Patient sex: M
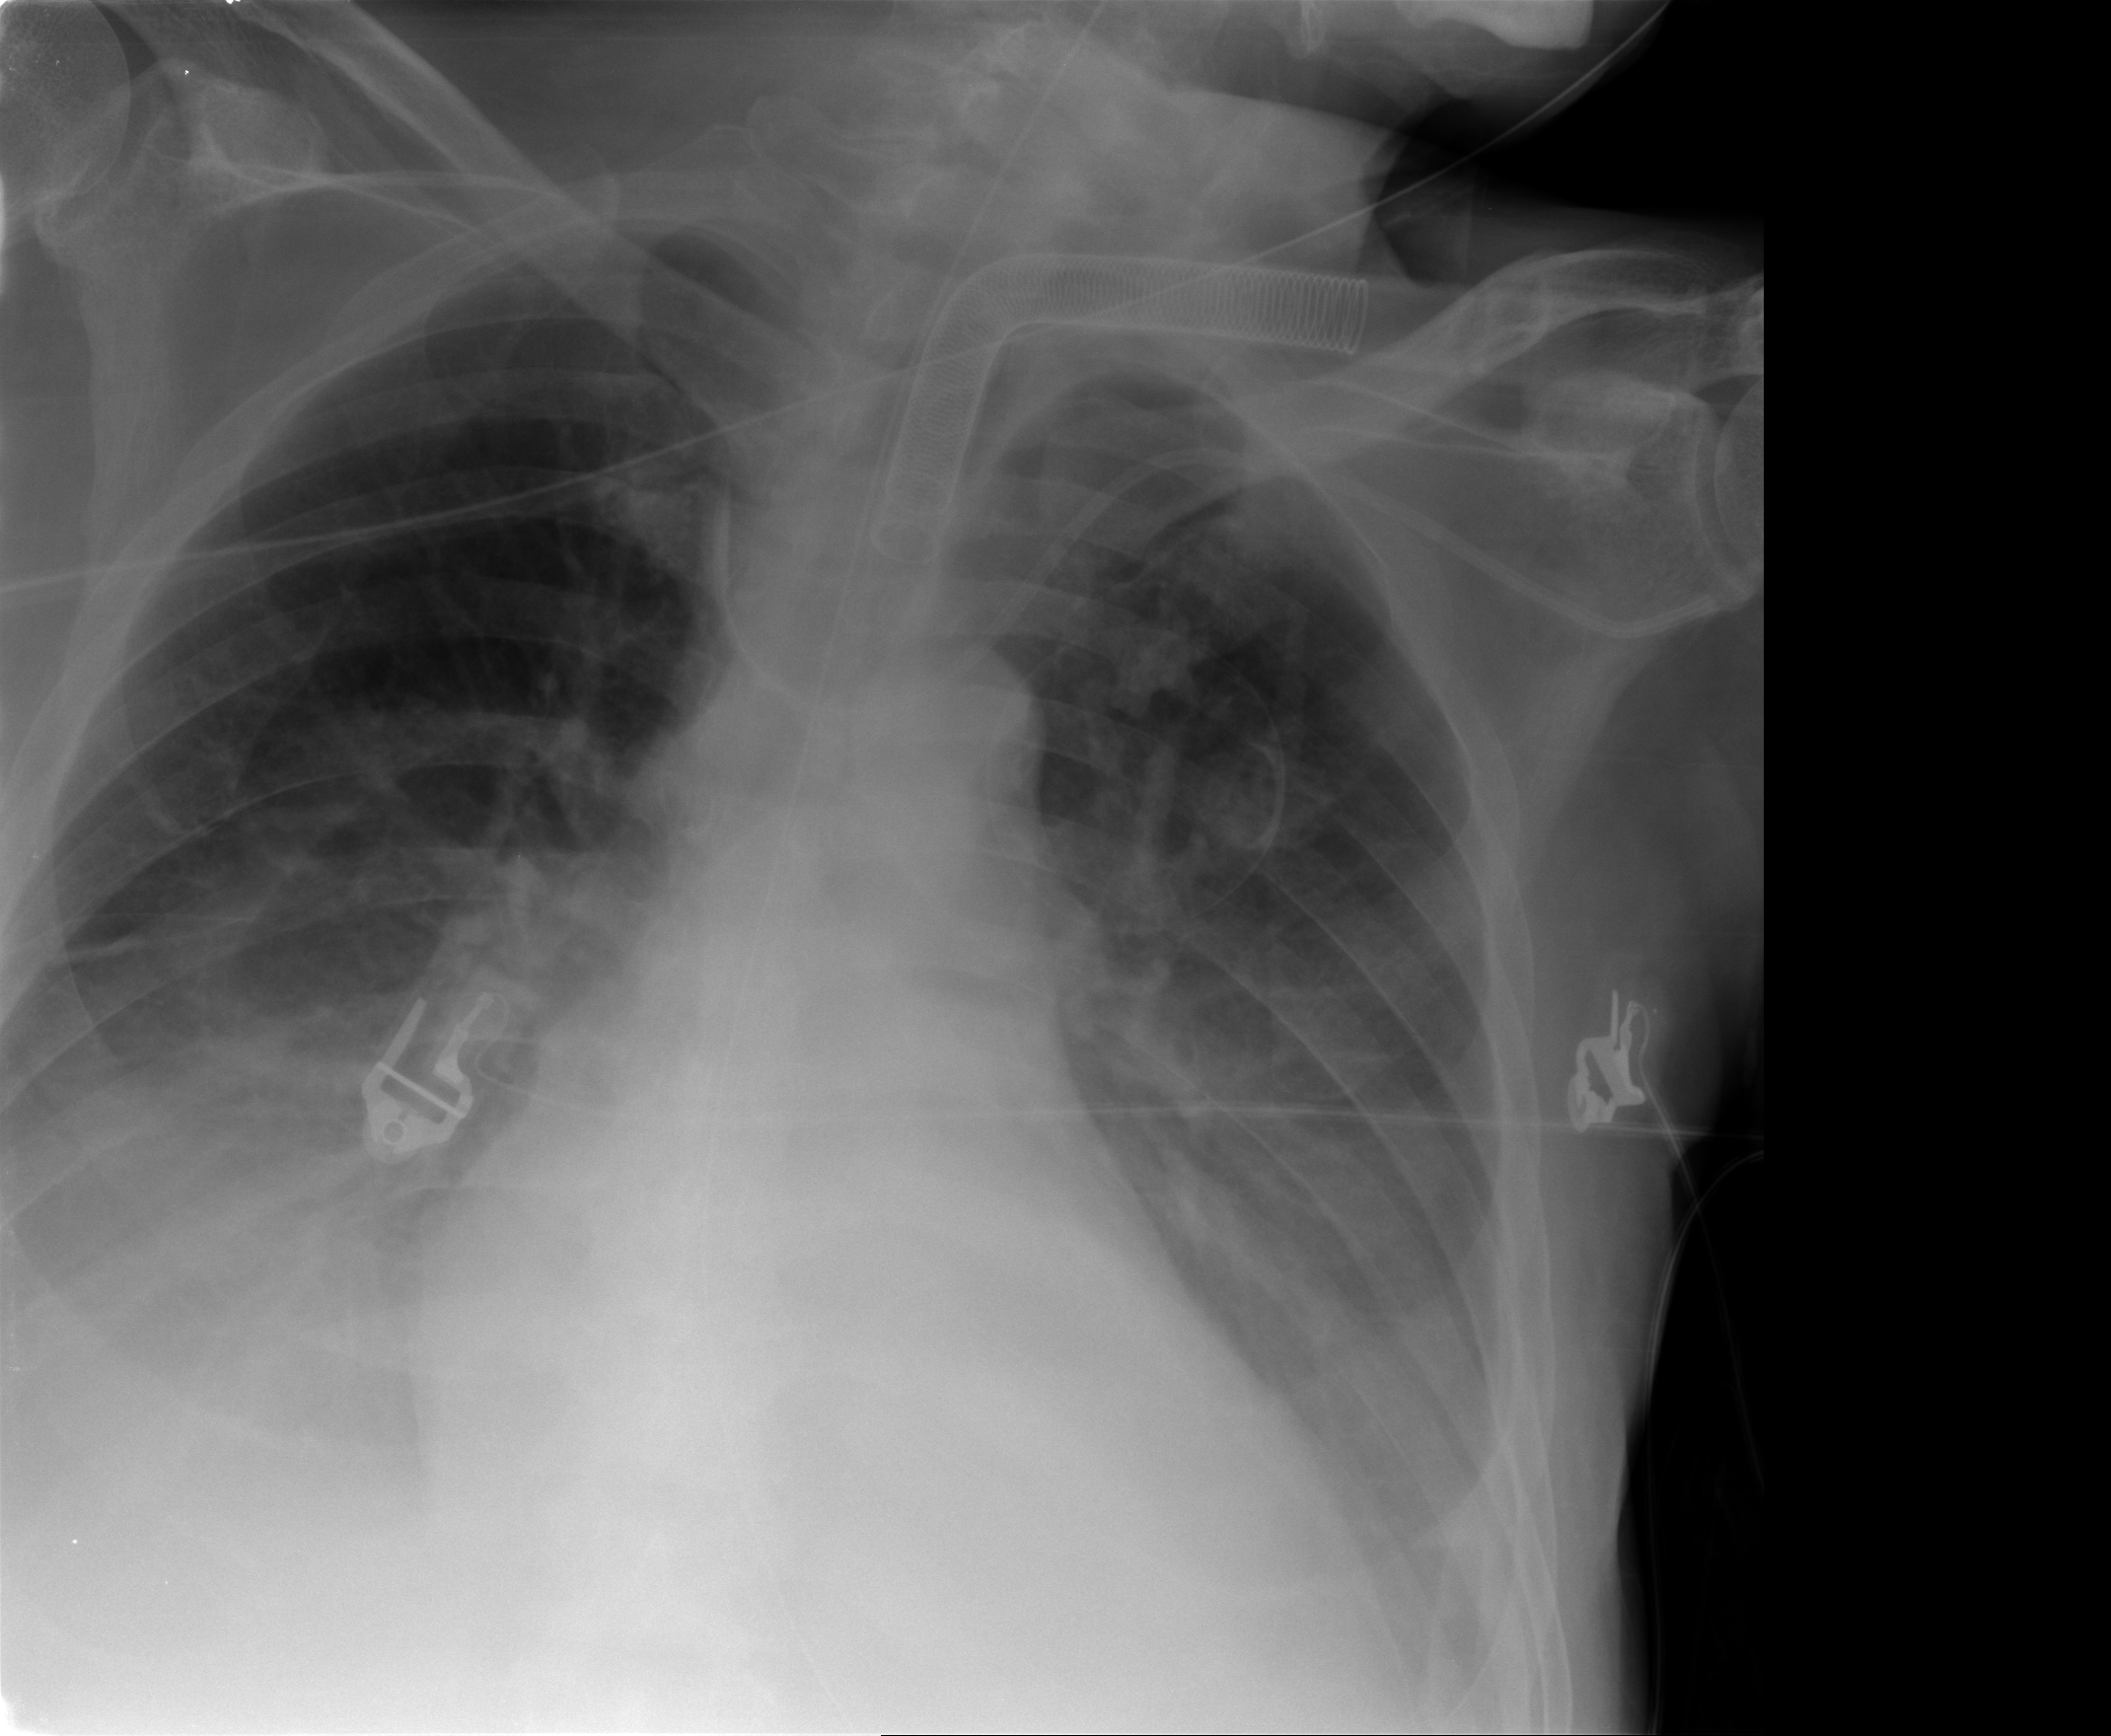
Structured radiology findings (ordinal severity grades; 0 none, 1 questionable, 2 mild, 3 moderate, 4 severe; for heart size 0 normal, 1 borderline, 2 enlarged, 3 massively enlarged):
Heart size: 2
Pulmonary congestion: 1
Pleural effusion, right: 2
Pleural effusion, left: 2
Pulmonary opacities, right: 1
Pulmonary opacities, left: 1
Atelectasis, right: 2
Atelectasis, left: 2